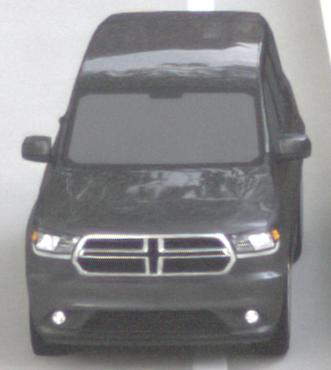
Make: Dodge
Model: Durango
Detailed model: Gen. 3
Model produced from: 2010
Doors: 5
Color: gray
Road condition: dry road
Daytime: morning or afternoon
Contrast: low contrast